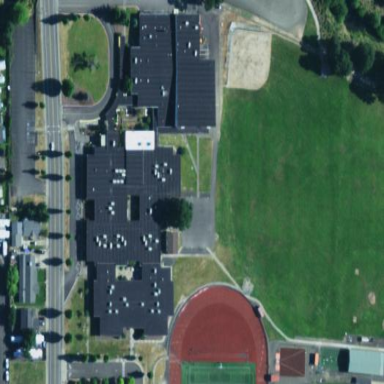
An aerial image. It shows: School.